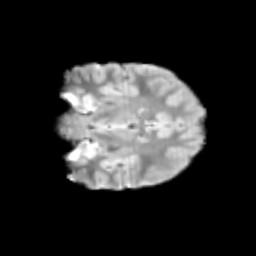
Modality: T2w
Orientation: coronal
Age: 12
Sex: female
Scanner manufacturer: siemens
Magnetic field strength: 3 T
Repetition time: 3.8 s
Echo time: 0.07 s